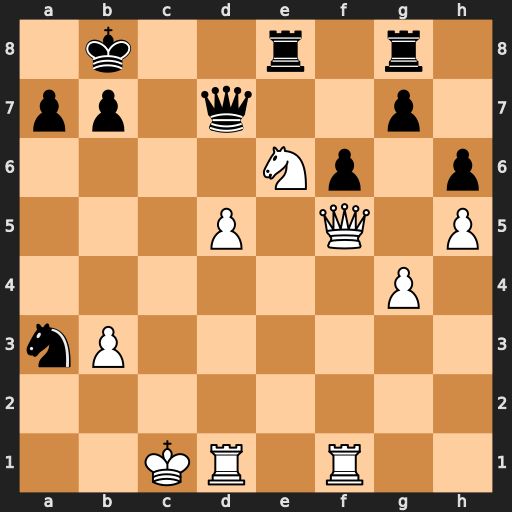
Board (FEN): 1k2r1r1/pp1q2p1/4Np1p/3P1Q1P/6P1/nP6/8/2KR1R2
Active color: w
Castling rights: -
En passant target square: -
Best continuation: Qf4+ Ka8 Nc7+ Qxc7+ Qxc7